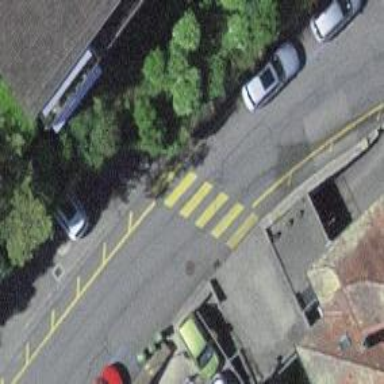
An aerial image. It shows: Uncontrolled zebra crossing with zebra markings.